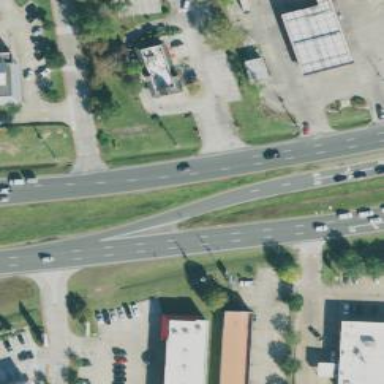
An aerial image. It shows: Primary highway.